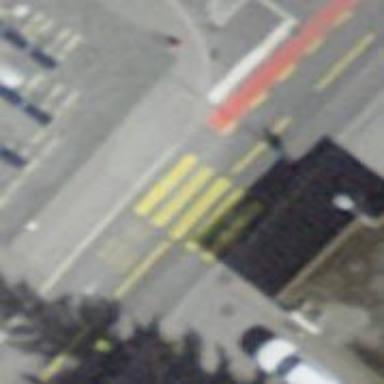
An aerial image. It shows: Zebra crossing on the road.